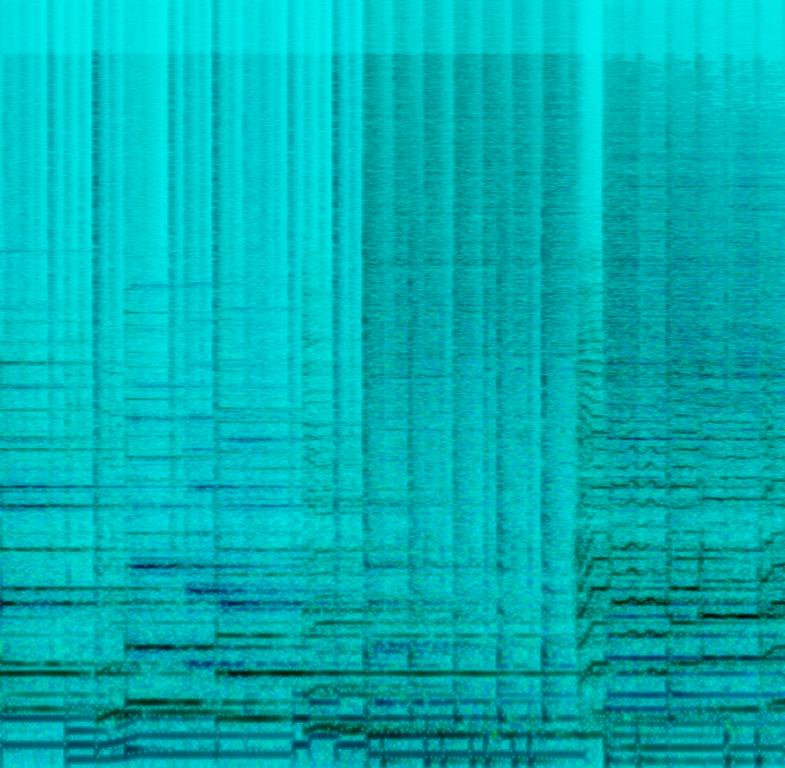
Someone is playing shakers before the acoustic drums come in with a loud fill and a groove with a lot of crash hits. Someone is playing chords on an e-guitar along with a synth plug melody with a lot of reverb. Another e-guitar is playing a melody on top. This song may be playing at a live festival.